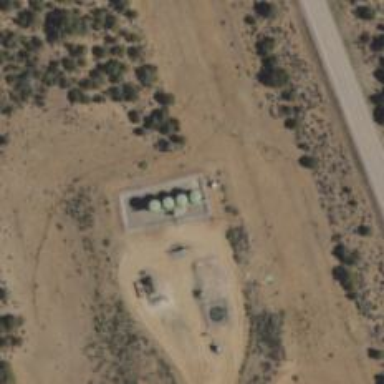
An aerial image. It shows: Storage tank that is man-made.